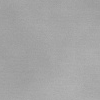
Atmospheric dust classification: dusty